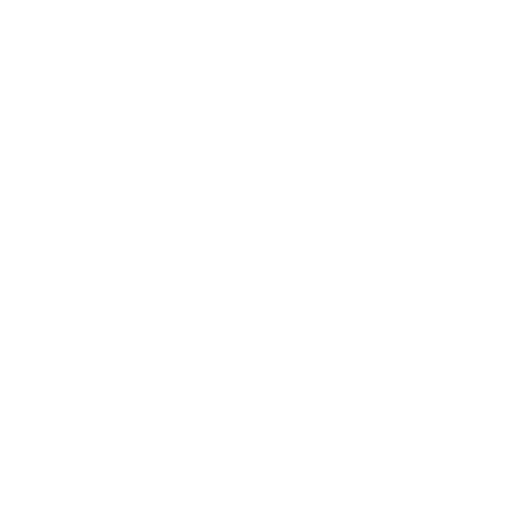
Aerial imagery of valley in Nevada named South Fork Apache Tear Canyon containing only shrub